Interaction volume radius: 5 \u00c5
Interaction volume height: 15 \u00c5
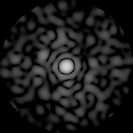
Disorder parameter: 0.8675